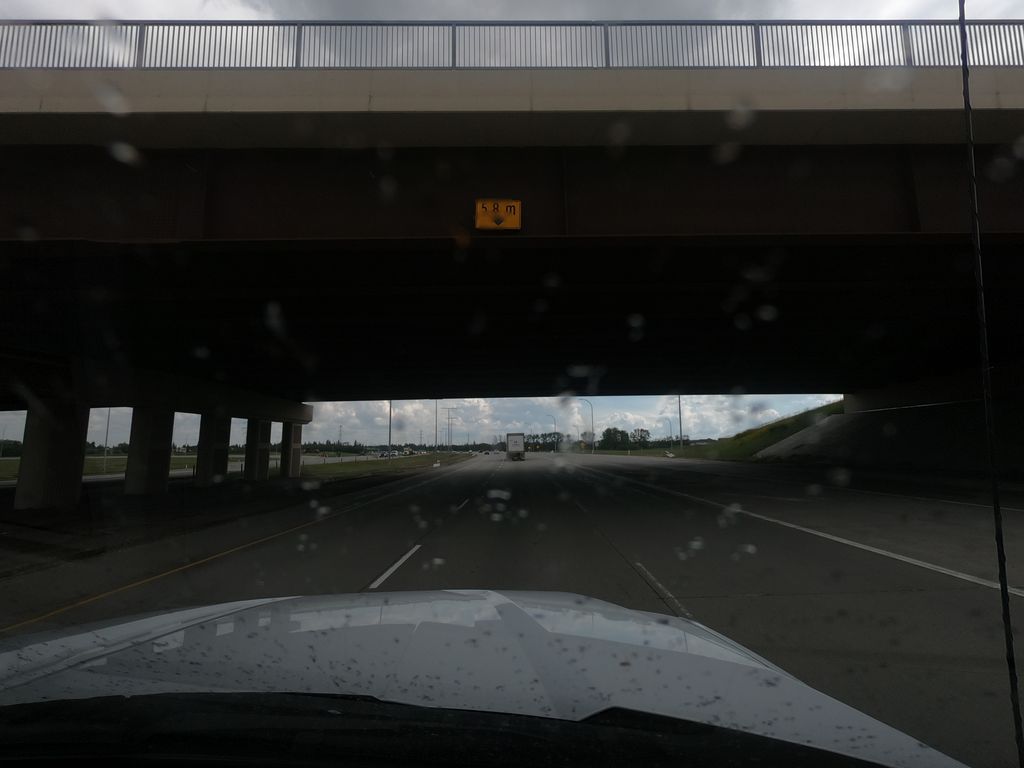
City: edmonton